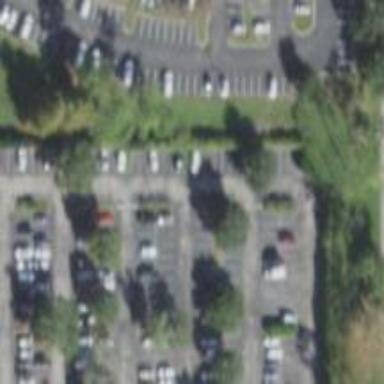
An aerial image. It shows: Parking area with surface.